Question: I am trying to create a video gallery on a web page.
I have opted for . i have gotten it to work. i however have two problems.
I want the first video in the listing to show up as soon as the page renders.
I do not want the vidoe's to autmotically start. i want users to manualy start them.
This is the working code on fiddle :
<URL>
e.g see the image below

At the moment however,you need to click a link before the first video shows on the page. i.e
Video #1
Video #2
'''
function videoFancyBox() {
$(".fancybox")
.attr('rel', 'gallery')
.fancybox({
openEffect : 'none',
closeEffect : 'none',
nextEffect : 'none',
prevEffect : 'none',
padding : 0,
margin : [20, 60, 20, 60] // Increase left/right margin
});
}
'''
JFK has kindly answered question one; i simply needed to place this at the end of hte code: .eq(0).click();
However, i am still having trouble with the auto start of the videos; i changed one of the params in the link to
'''
autoplay= 0;
'''
However the video is still running once loaded
'''
<a class="fancybox_video fancybox.iframe" href="http://www.youtube.com/embed/L9szn1QQfas?autoplay=0&enablejsapi=1&wmode=opaque">Video #1</a>
'''
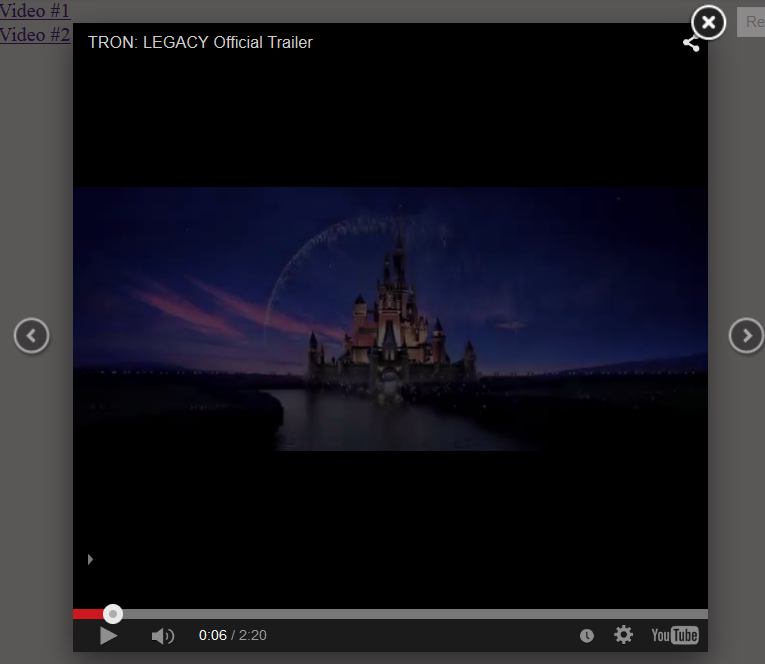
Answer: Fir the first question, just add '.eq(0).click()' at the end of your fancybox initialization script like
'''
$(".fancybox")
.attr('rel', 'gallery')
.fancybox({
// API options
})
.eq(0).click();
'''
The method '.eq(0)' targets the first (index '0') selector '.fancybox' and the method '.click()' triggers a programmatic on it after the page loads.
For the second question, just change the trailing parameter 'autoplay' to '0' as suggested by <URL>
<URL>